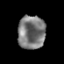
Tissue: prostate
Cell type: Epithelial cells
Senescence score: 0.3148
Nuclear area (px): 901
Mean DAPI intensity: 121.467